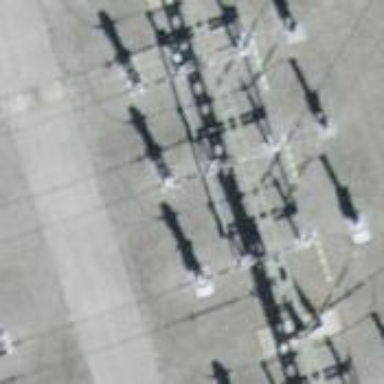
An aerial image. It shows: Insulator used in power systems.